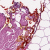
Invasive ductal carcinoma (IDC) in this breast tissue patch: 0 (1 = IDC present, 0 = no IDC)